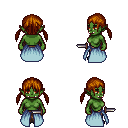
a pixel art fantasy rpg character, female body template, orc, green skin, overskirt, robe skirt, brunette twin-tailed hairstyle, black slippers, dagger, four views (front, back, left, right), 2x2 character sprite sheet, small pixel art, hard edges, no anti-aliasing